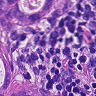
Metastatic tissue present: yes